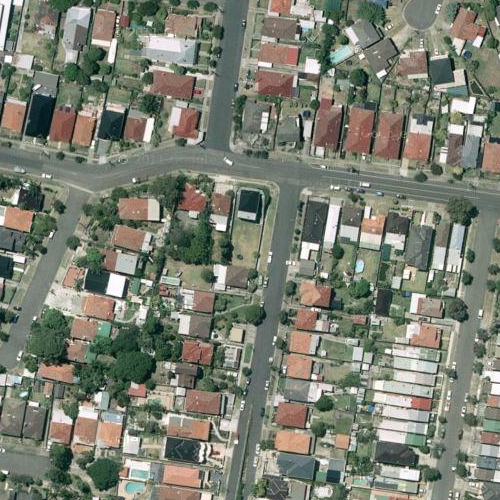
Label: sydney